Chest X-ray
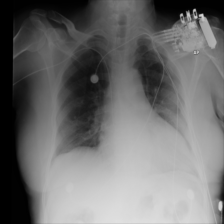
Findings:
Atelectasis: negative
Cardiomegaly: negative
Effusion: negative
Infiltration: negative
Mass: negative
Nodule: negative
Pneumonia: negative
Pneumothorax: negative
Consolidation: negative
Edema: negative
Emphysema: negative
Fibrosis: negative
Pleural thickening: negative
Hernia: negative